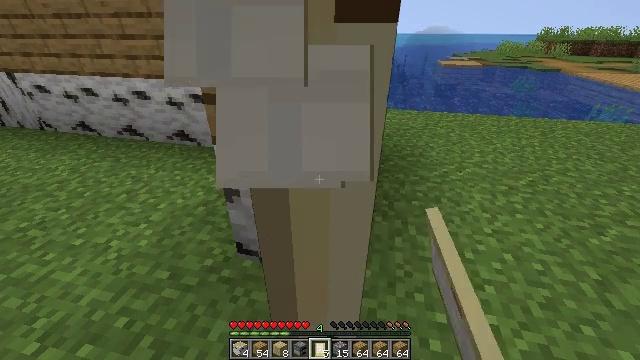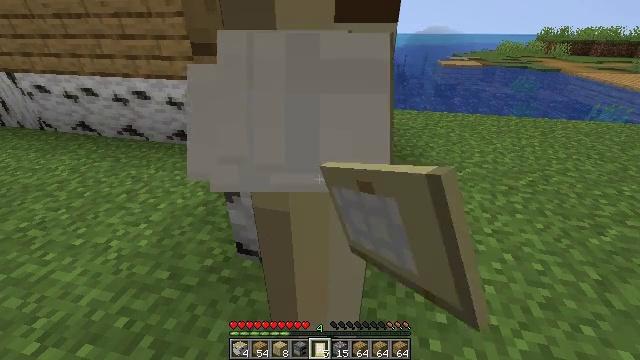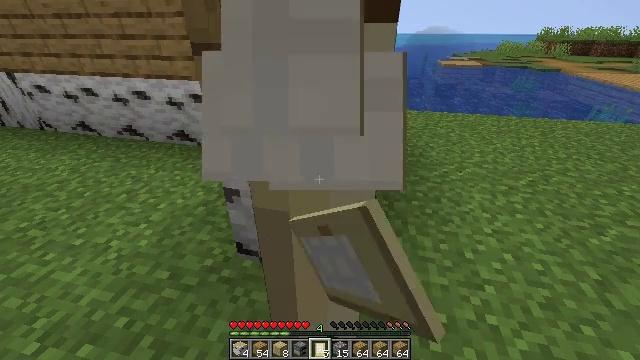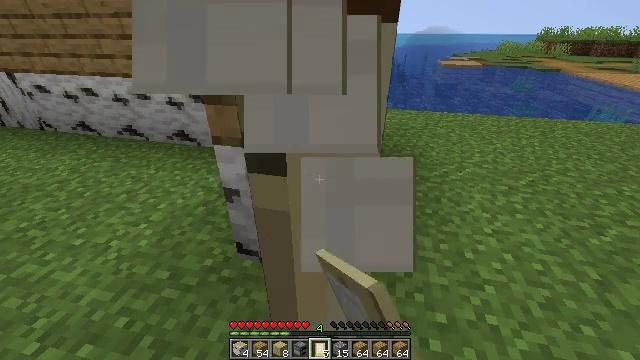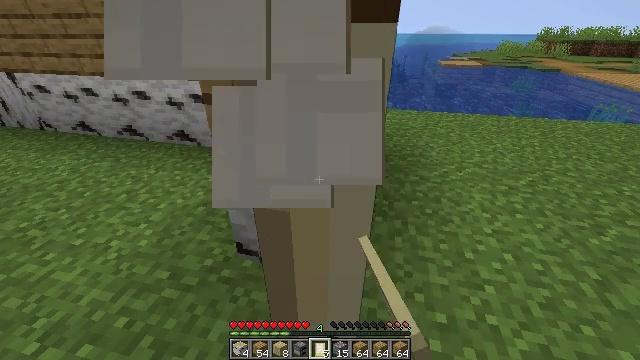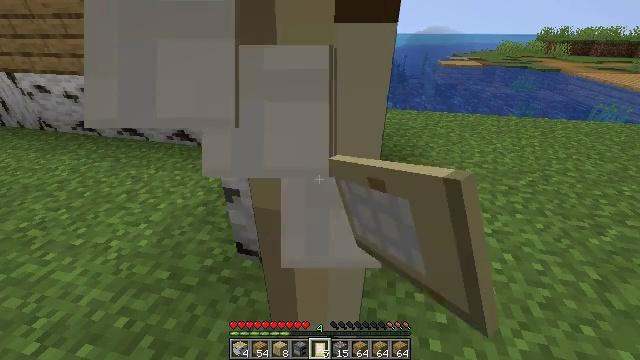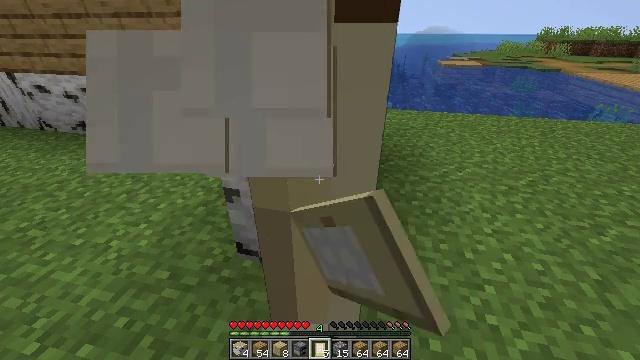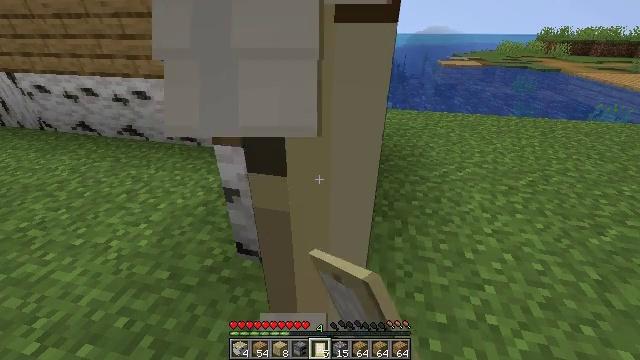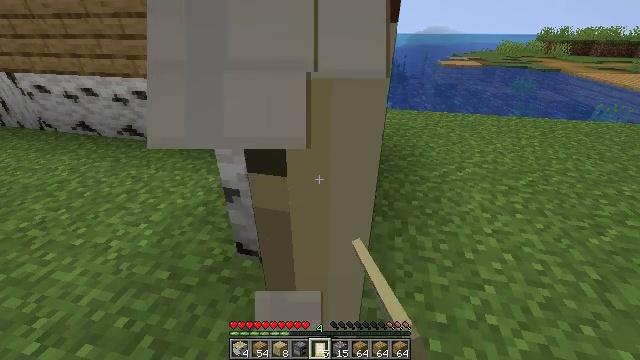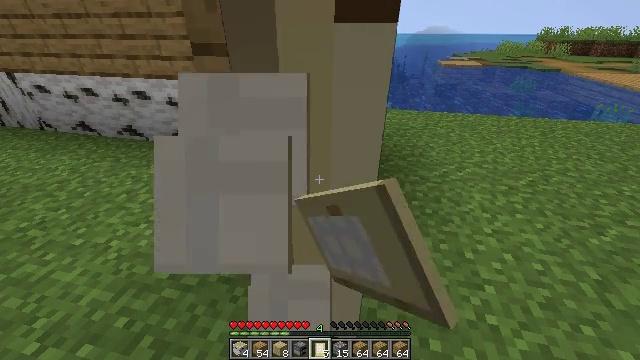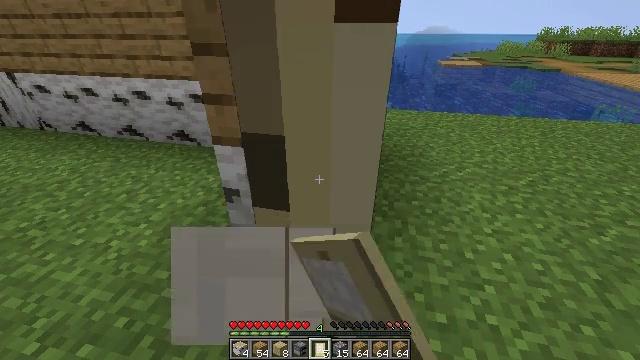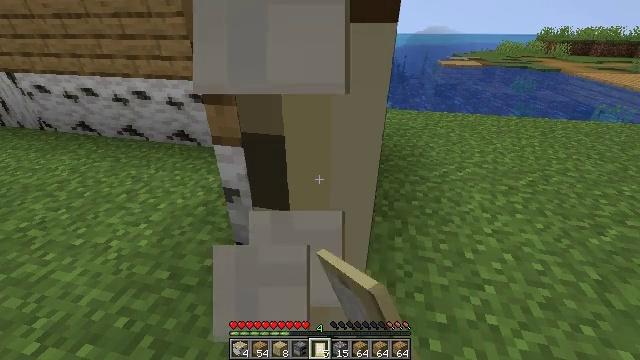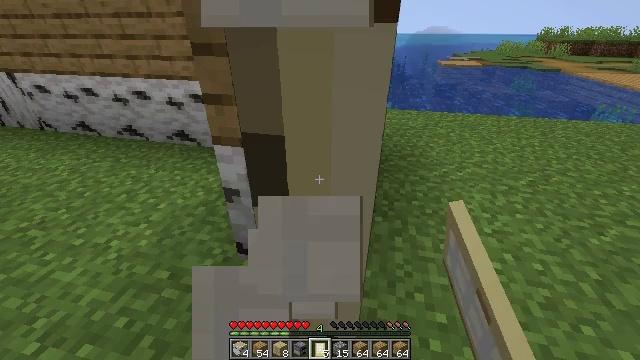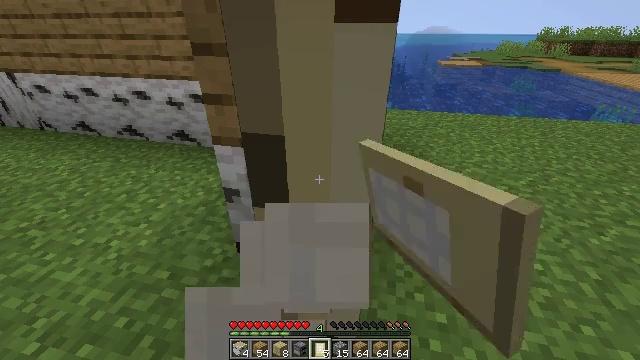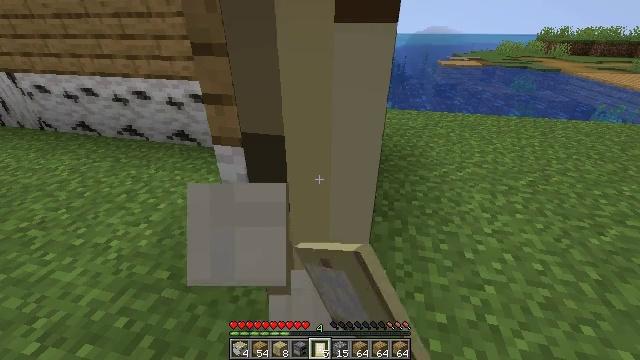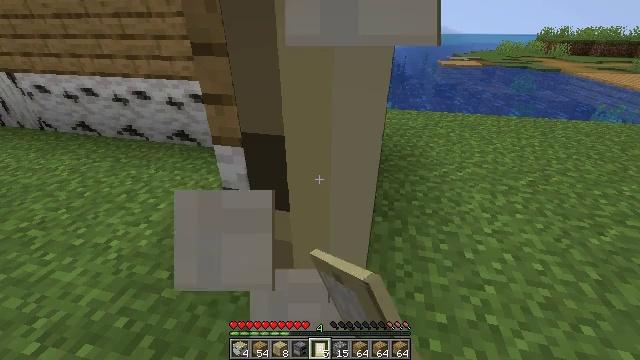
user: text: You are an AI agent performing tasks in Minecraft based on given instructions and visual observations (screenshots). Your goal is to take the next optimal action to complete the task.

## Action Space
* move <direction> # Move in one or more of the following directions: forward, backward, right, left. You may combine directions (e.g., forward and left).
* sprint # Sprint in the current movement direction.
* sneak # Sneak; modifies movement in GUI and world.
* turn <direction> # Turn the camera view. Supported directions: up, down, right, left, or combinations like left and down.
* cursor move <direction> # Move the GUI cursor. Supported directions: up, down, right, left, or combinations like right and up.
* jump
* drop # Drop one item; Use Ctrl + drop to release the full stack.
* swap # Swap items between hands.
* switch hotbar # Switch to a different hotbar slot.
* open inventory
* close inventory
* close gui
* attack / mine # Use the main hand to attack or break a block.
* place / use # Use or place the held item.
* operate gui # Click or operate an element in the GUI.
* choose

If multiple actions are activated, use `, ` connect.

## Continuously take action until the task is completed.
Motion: motion action
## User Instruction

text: Disassemble the birch door from the building.
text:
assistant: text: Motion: attack / mine
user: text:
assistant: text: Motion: attack / mine
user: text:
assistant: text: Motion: attack / mine
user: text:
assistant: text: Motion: attack / mine
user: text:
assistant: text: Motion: attack / mine
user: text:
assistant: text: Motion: attack / mine
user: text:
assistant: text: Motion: attack / mine
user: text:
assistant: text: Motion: attack / mine
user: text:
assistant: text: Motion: attack / mine
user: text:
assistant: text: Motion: attack / mine
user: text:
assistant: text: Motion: attack / mine
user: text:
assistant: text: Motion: attack / mine
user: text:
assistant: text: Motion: attack / mine
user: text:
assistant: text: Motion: attack / mine
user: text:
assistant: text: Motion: attack / mine
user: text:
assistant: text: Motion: attack / mine
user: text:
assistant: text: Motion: attack / mine
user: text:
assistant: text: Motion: attack / mine
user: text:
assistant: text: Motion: attack / mine
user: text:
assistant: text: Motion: attack / mine
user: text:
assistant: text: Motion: attack / mine
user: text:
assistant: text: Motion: attack / mine
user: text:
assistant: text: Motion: attack / mine
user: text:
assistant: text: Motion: attack / mine
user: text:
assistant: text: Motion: attack / mine
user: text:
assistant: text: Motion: attack / mine
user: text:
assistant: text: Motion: attack / mine
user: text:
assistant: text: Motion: attack / mine
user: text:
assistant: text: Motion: attack / mine
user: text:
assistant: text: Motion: attack / mine